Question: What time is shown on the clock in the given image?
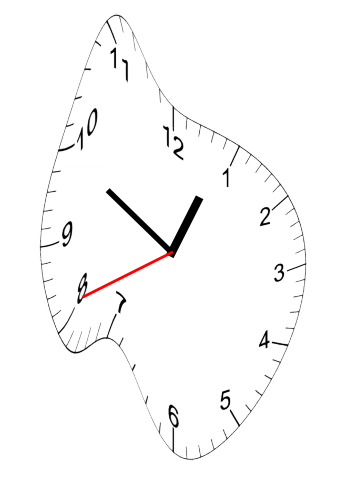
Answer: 12:49:41